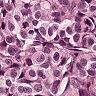
Metastatic tissue present: yes